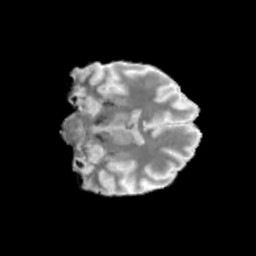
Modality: MD
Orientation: coronal
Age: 35
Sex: female
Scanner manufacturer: siemens
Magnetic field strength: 3 T
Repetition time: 3.23 s
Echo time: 0.0892 s